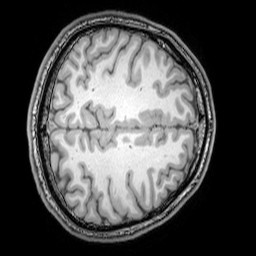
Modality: T1w
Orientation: axial
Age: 25
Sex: male
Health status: healthy
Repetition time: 0.081 s
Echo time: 0.037 s